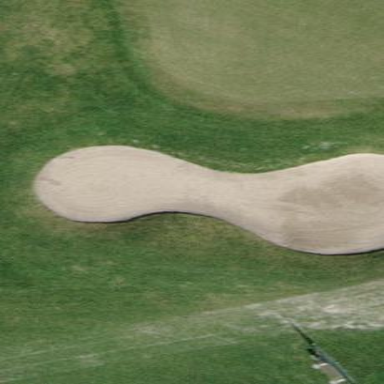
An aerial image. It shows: Golf bunker filled with sandy terrain.